Question: So I have a dataframe that has been read from a CSV. It has 36 columns and 3000+ rows. I want to split the dataframe on a column that contains items separated by a semicolon.
It is purchasing data and has mostly rows I would want to just copy down for the split; for example: Invoice Number, Sales Rep, etc. That is the first step and I have found many answers for this on SO, but none that solve for the second part.
There are other columns: Quantity, Extended Cost, Extended Price, and Extended Gross Profit that would need to be recalculated based on the split. The quantity, for the rows with values in the column in question, would need to be 1 for each item in the list; the subsequent columns would need to be recalculated based on that column.
See below for an example DF:

How would I go about this?
A lot of implementations use 'df.split(';')' and some use of 'df.apply', but unfortunately I am not understanding the process from front to back.
Edit: This is the output I am looking for:
<URL>
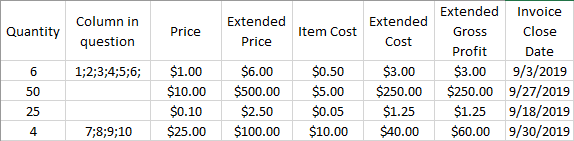
Answer: Using pandas 0.25.1+ you can use 'explode':
'''
import pandas as pd
import numpy as np
df = pd.DataFrame({'Quantity':[6,50,25,4]
,'Column in question':['1;2;3;4;5;6','','','7;8;9;10']
,'Price':['$1.00','$10.00','$0.10','$25.00']
,'Invoice Close Date':['9/3/2019','9/27/2019','9/18/2019','9/30/2019']})
df_out = df.assign(ciq=df['Column in question'].str.split(';')).explode('ciq') .drop('Column in question', axis=1) .rename(columns={'ciq':'Column in question'})
df_out['Quantity'] = (df_out['Quantity'] / df_out.groupby(level=0)['Quantity'].transform('size'))
df_out
'''
Output:
'''
Quantity Price Invoice Close Date Column in question
0 1.0 $1.00 9/3/2019 1
0 1.0 $1.00 9/3/2019 2
0 1.0 $1.00 9/3/2019 3
0 1.0 $1.00 9/3/2019 4
0 1.0 $1.00 9/3/2019 5
0 1.0 $1.00 9/3/2019 6
1 50.0 $10.00 9/27/2019
2 25.0 $0.10 9/18/2019
3 1.0 $25.00 9/30/2019 7
3 1.0 $25.00 9/30/2019 8
3 1.0 $25.00 9/30/2019 9
3 1.0 $25.00 9/30/2019 10
'''
Details:
First, create a column containing a list using 'str.split' and 'assign'.
Next, use 'explode' then 'rename' new column to old name after 'drop'.